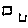
Label: square